Field crop: maize
Growth stage: 2
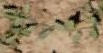
Species: convolvulus